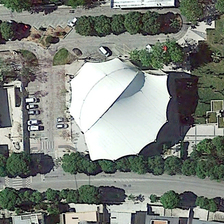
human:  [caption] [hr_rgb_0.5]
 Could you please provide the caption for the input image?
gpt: there is a white gym in the middle of the land .

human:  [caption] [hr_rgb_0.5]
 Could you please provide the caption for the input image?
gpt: many trees are planted around the stadium .

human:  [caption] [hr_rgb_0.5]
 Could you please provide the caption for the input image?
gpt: many trees are planted around the stadium .

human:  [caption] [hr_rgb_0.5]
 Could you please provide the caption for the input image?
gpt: there is a white gym in the middle of the land .

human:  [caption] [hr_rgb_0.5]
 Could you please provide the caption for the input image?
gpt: there is a white gym in the middle of the land .